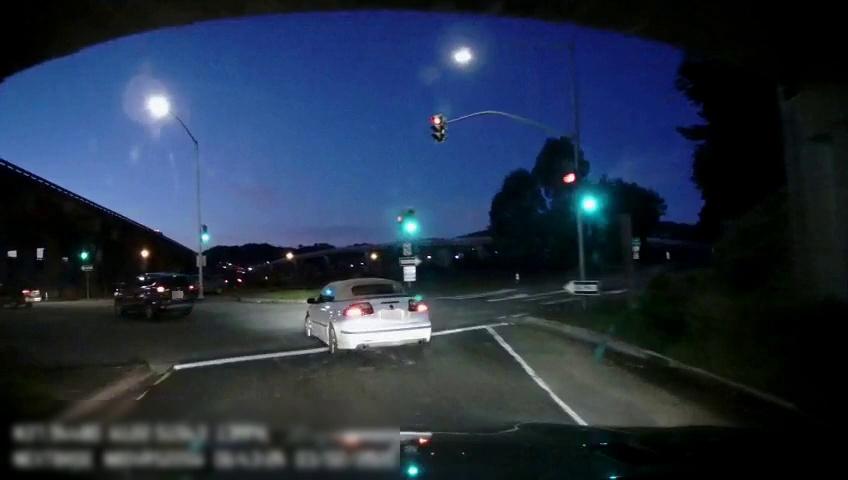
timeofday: Night
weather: Other
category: Drivable Space
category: Vehicles | Car
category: Vehicles | Car
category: Vehicles | SUV
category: Vehicles | SUV
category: Lanes | Alternate Lane
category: Lanes | Alternate Lane
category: Traffic | Lights
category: Traffic | Lights
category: Traffic | Lights
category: Traffic | Signs
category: Traffic | Signs
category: Traffic | Lights
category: Traffic | Lights
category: Traffic | Lights
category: Traffic | Signs
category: Traffic | Signs